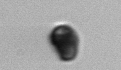
Label: Dinophyceae